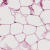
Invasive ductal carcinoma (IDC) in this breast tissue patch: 0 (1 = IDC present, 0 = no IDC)